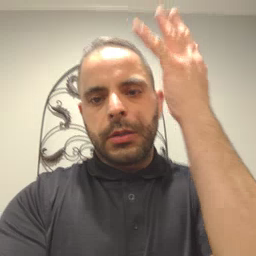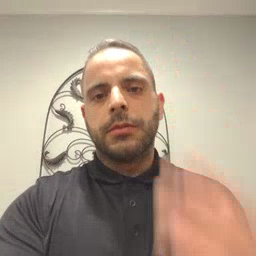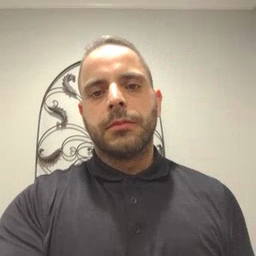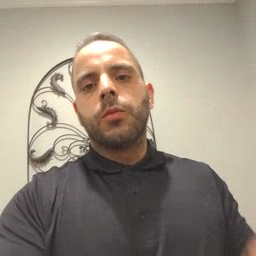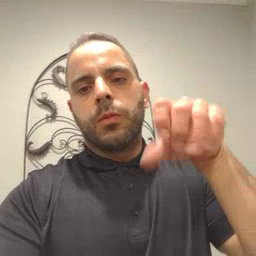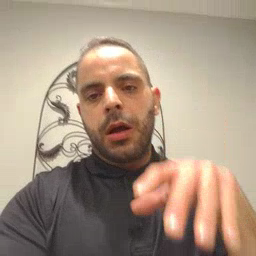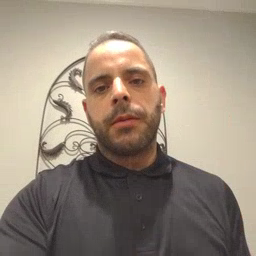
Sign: drop